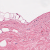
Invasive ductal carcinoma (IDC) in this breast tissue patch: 0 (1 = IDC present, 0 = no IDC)